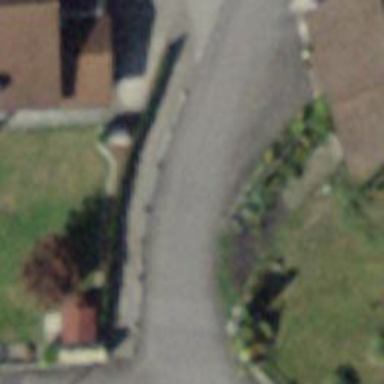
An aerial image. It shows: Residential road with asphalt surface.